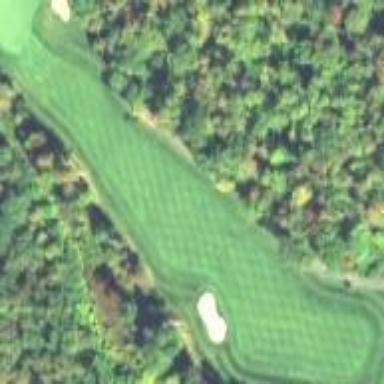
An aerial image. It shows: Golf fairway surrounded by grass.